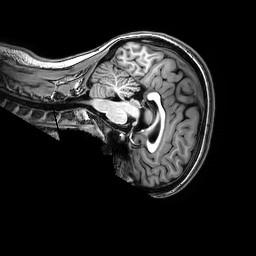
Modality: T1w
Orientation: sagittal
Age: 16
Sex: female
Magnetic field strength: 3 T
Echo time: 0.0038 s